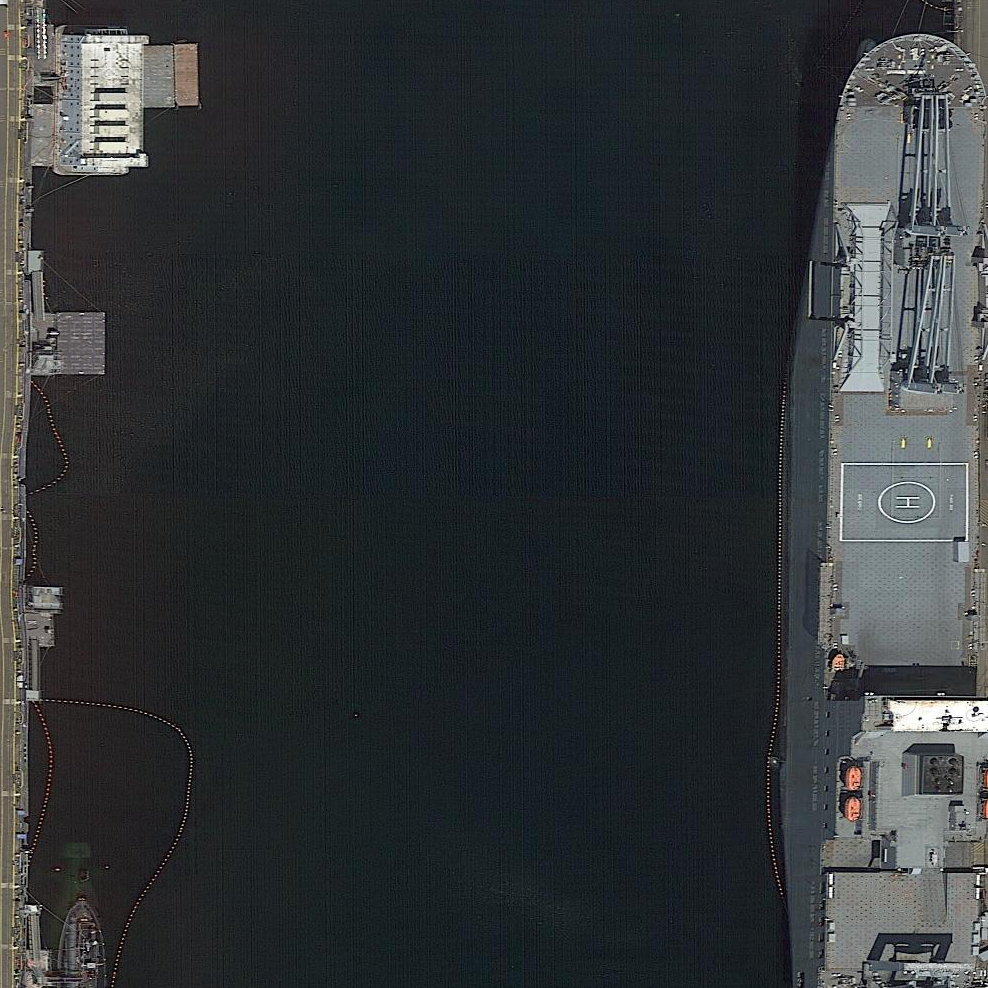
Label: Crane_ship